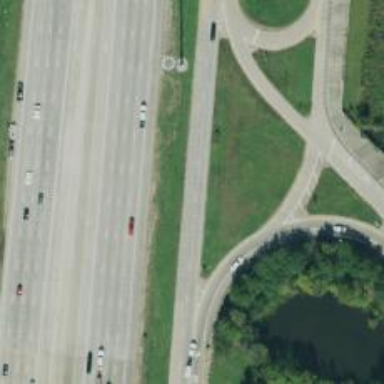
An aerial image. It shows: Secondary road with frontage road.